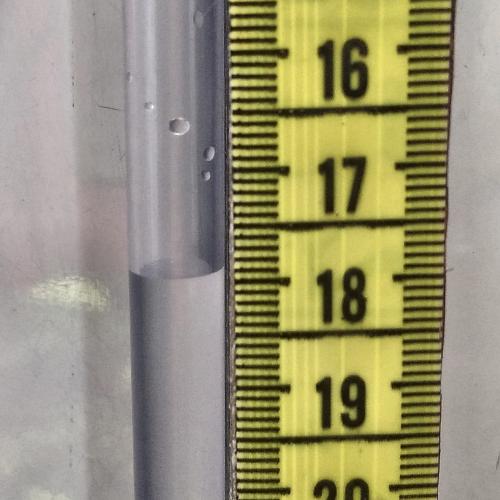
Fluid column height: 17.9 cm